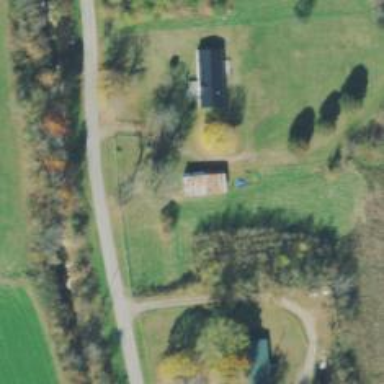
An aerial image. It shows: Driveway.